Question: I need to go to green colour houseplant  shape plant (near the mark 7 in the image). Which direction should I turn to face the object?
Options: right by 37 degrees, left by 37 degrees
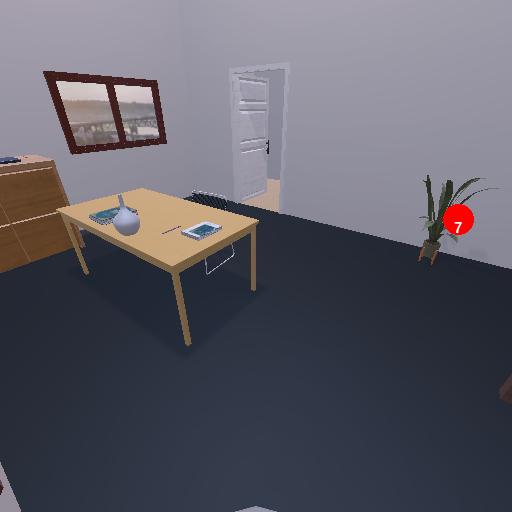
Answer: right by 37 degrees